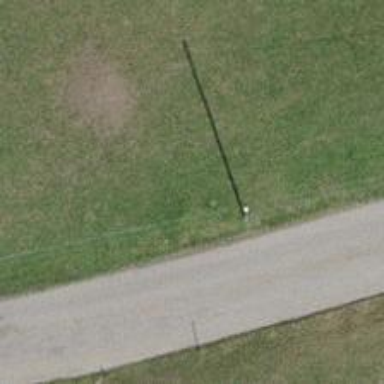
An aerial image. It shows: Minor power line.